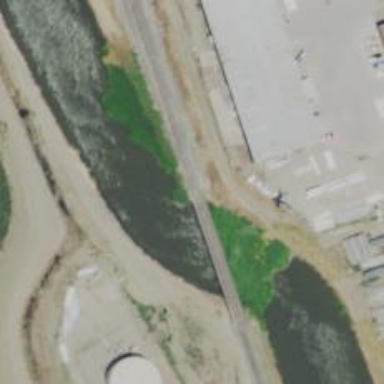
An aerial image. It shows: Railway bridge.